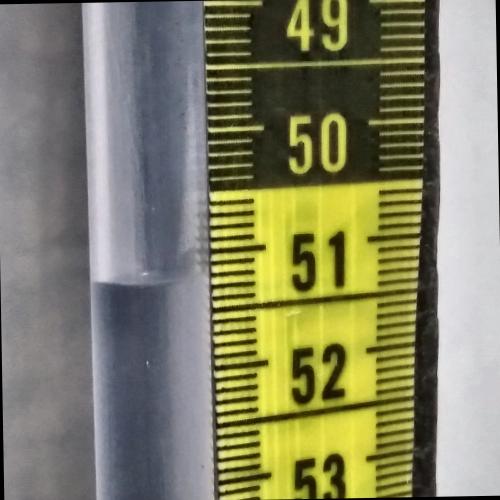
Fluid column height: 51.2 cm